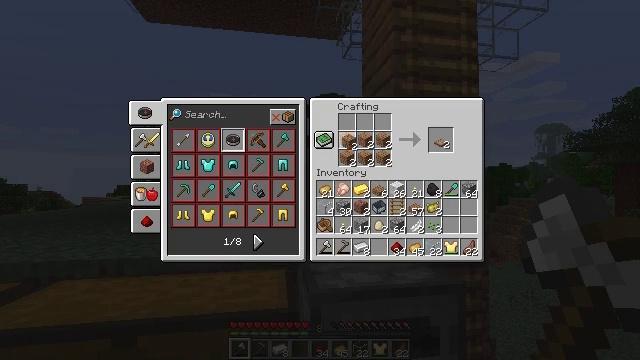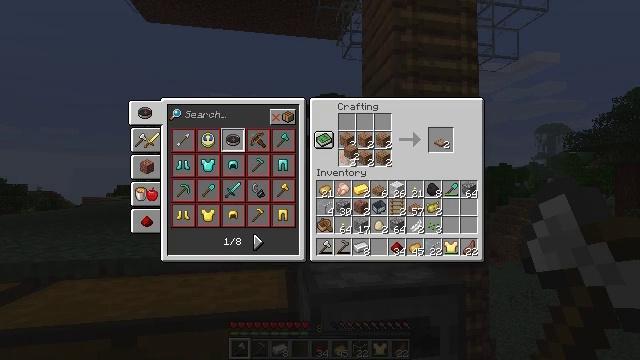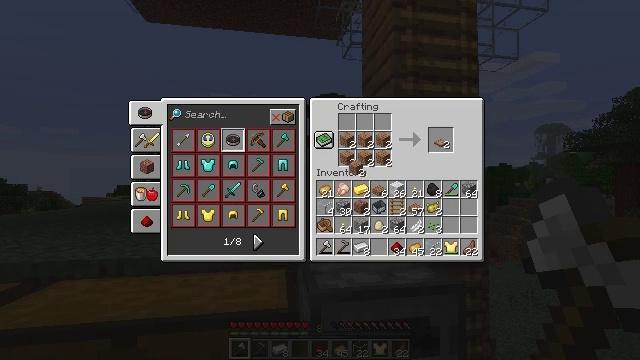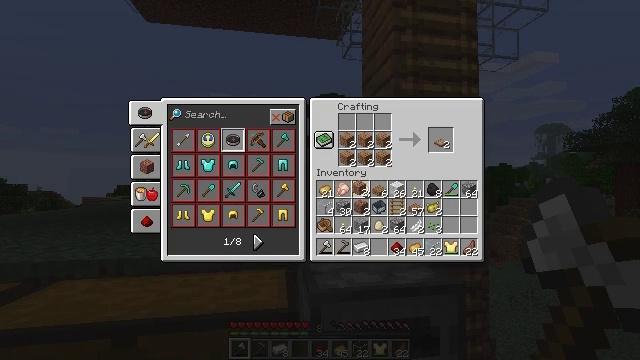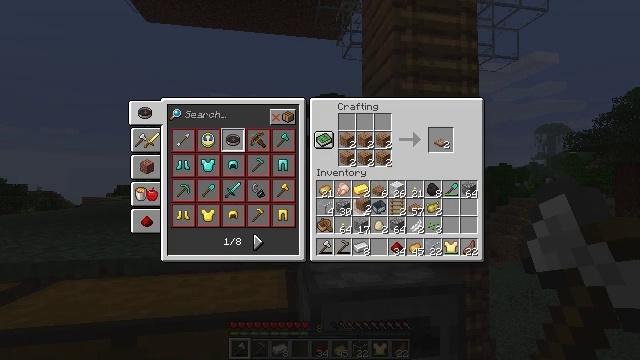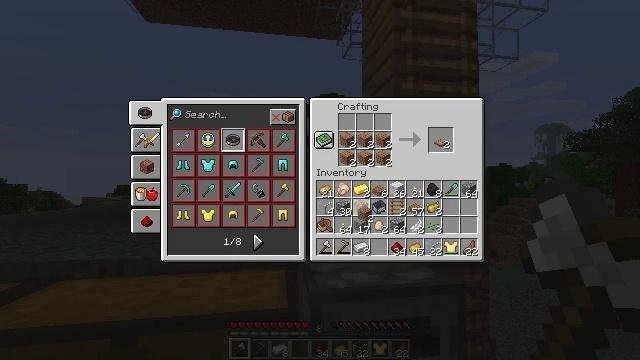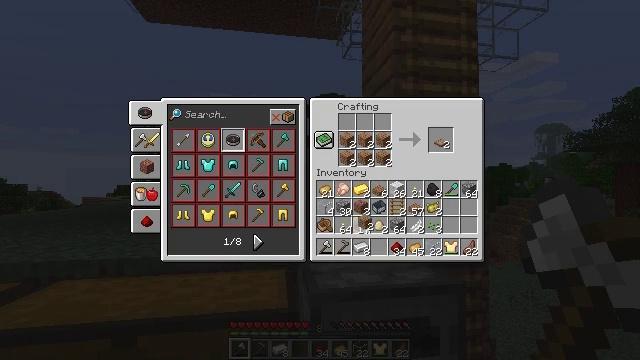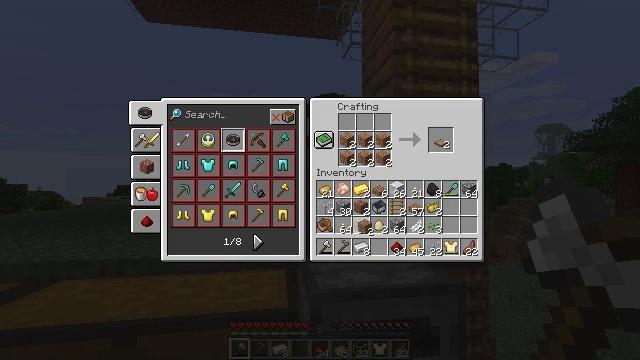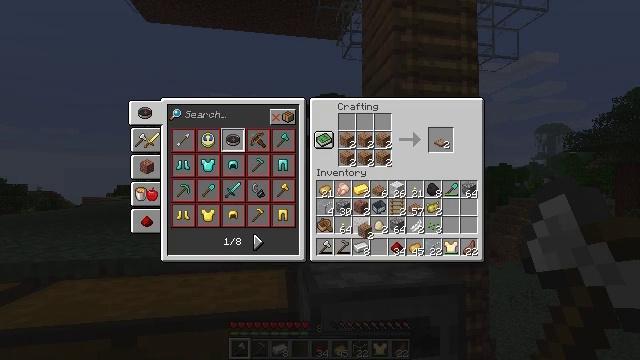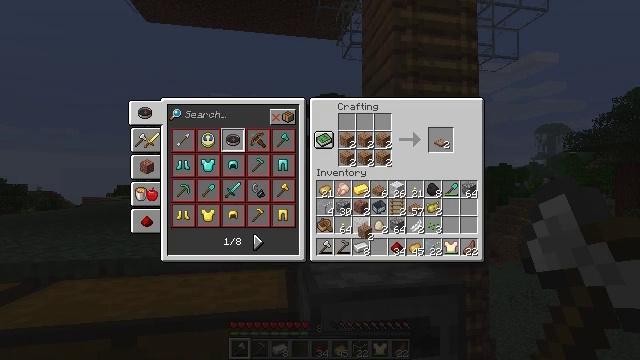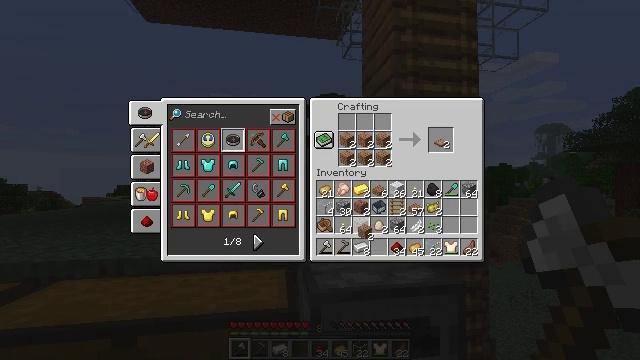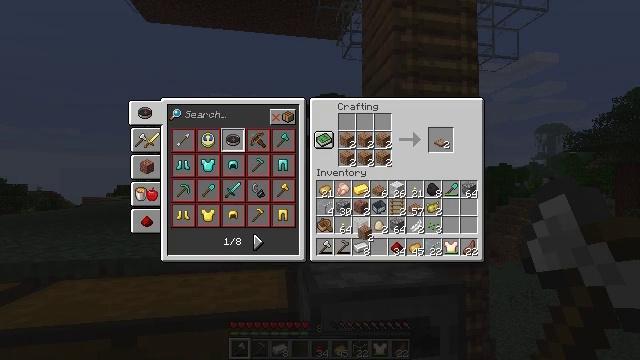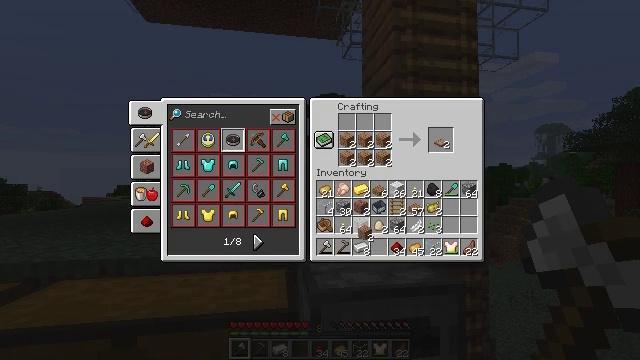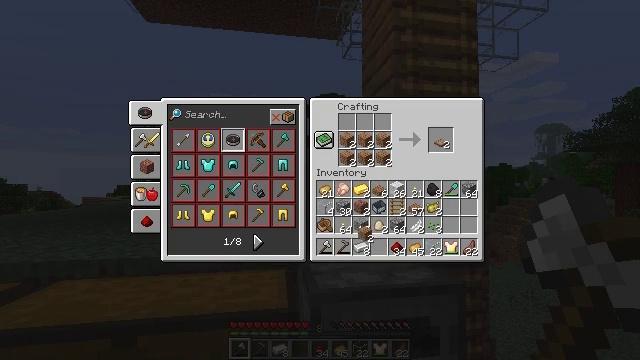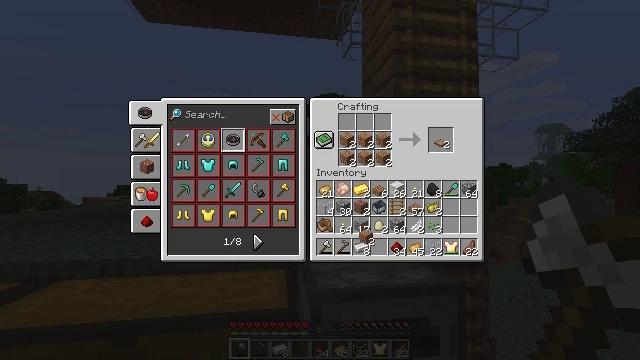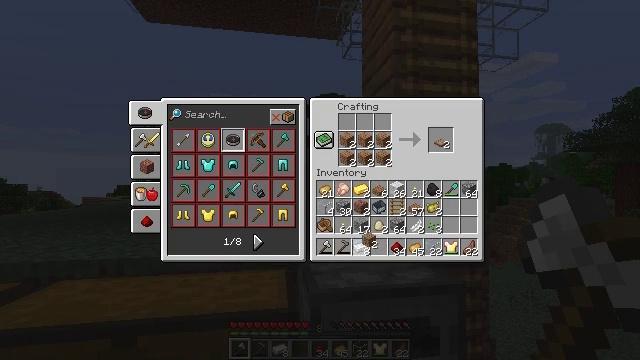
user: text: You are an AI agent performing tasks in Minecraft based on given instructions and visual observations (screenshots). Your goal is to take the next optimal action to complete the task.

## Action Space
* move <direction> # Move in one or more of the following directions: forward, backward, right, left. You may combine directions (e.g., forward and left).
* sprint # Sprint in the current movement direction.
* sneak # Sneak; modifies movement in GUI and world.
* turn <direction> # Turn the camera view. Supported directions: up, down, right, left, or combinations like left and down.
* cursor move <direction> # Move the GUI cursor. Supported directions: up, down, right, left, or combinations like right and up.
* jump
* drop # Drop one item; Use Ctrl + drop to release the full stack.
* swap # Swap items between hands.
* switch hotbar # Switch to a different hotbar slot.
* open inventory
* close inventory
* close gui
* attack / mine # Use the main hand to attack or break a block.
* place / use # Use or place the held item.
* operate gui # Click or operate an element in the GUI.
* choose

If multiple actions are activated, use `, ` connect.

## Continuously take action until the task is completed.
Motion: motion action
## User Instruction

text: Produce a jungle trapdoor from jungle planks in the crafting menu.
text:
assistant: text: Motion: cursor move down
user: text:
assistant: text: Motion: cursor move down
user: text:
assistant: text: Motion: cursor move down
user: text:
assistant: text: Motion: cursor move down
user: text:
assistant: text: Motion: cursor move down
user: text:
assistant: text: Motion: cursor move down
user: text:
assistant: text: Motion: no_op
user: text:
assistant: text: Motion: no_op
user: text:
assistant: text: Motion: no_op
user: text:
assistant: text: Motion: no_op
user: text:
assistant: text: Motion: no_op
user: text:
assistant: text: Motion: no_op
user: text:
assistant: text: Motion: no_op
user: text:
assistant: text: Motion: no_op
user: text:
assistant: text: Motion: no_op
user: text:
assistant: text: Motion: no_op
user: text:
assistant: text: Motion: no_op
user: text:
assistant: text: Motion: no_op
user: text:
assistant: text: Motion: no_op
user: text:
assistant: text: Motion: no_op
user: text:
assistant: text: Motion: operate gui
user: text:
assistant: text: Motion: operate gui
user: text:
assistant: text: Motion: operate gui
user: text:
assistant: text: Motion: no_op
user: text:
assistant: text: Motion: no_op
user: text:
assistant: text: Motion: no_op
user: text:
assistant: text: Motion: no_op
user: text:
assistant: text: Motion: no_op
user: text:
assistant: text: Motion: no_op
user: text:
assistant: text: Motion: cursor move right and up